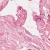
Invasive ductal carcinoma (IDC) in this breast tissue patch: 0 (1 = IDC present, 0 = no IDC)